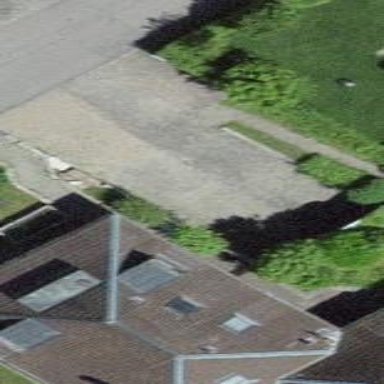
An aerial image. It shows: Building with hipped roof made of roof tiles.